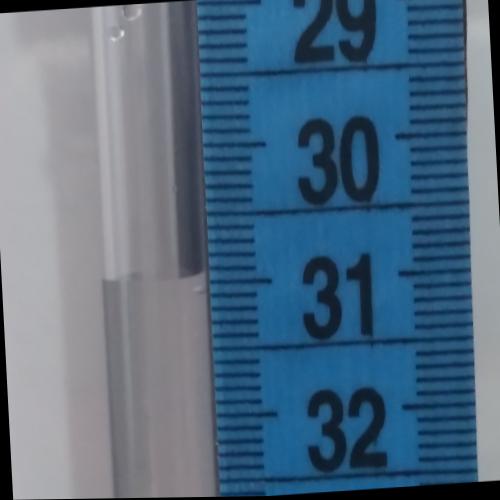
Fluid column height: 30.9 cm